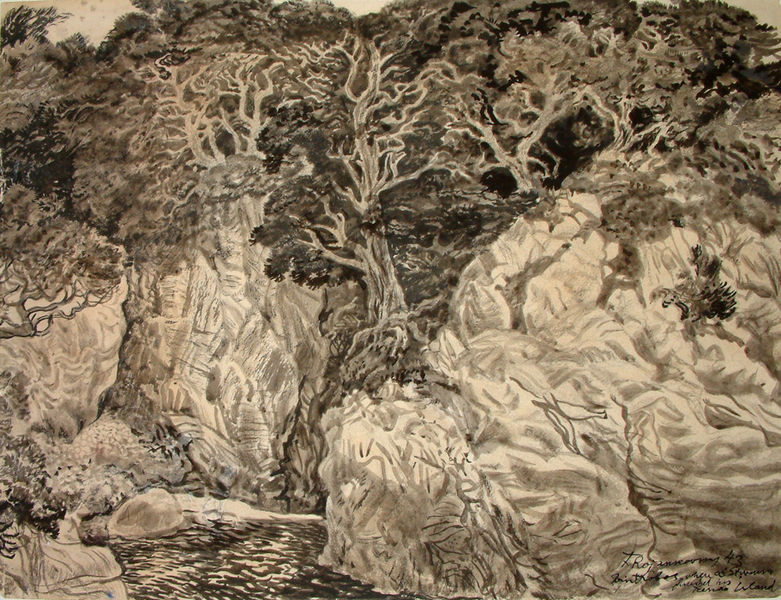
Titel: Point Lobos, California, Point Lobos, California
Künstler: Fedor Stepanovich Rozhankovskii
Standort: Amherst (Massachusetts, USA)
Institution: Mead Art Museum, Amherst College
Schlagwörter: white, black, figurative, green, grey, print, brown, cliff, rocks, sky, tree, lake, nature, ocean, sea, water, trees, forest, light, river, bird, monochrome, birds, roots, cliffs, abstract, leaves, ink, water colour, signature, pond, lanscape, stylized, cream, dense, greed, inks, cluffs